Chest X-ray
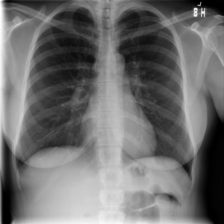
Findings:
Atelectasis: negative
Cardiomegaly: negative
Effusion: negative
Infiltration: positive
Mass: negative
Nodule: negative
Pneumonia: negative
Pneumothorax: negative
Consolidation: negative
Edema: negative
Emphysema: negative
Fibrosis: negative
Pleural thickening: negative
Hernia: negative